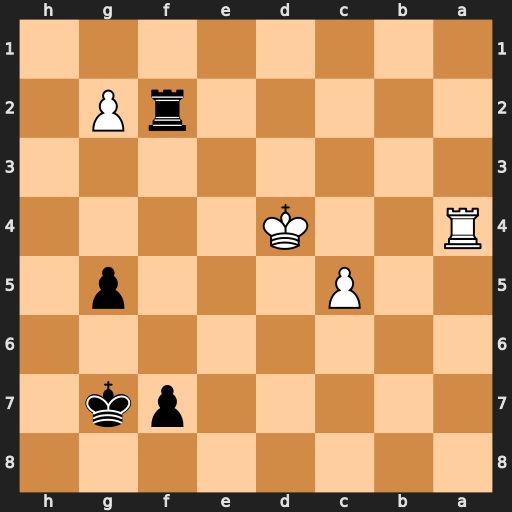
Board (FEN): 8/5pk1/8/2P3p1/R2K4/8/5rP1/8
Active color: b
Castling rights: -
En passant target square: -
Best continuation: Rf4+ Kd5 Rxa4